Aerial crown-view tile of a tropical tree (Barro Colorado Island, Panama), acquired 20240611:
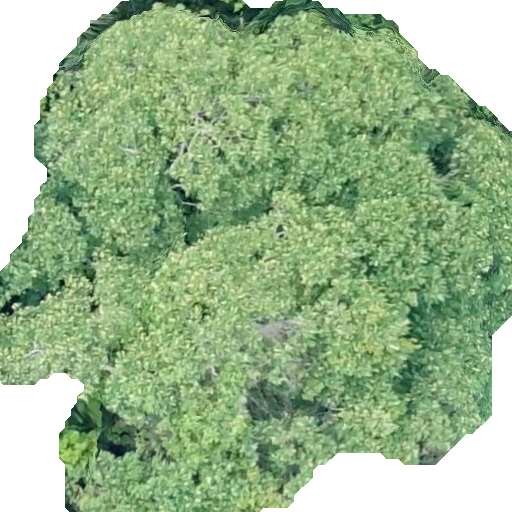
Species: Dipteryx oleifera
GBIF accepted scientific name: Dipteryx oleifera
Crown area: 350.191 m²